Question: So I have a field that is supposed to have a black outline. Like this

Where the 237 is. But here's what I have
'''
.r{
height: 40px;
font-size: 30px;
width: 100px;
font-family: 'proxima_novalight';
outline: none;
background: none;
outline: 3px solid black;
}
'''
For some reason when I select the field it gets smaller. And on initial load, there's kind of like an outline around it. A grayish one. You could call it a shadow <URL> a demo. Ideas?
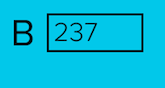
Answer: Use 'border' instead of 'outline' to remove the "shadow":
'''
.r{
height: 40px;
font-size: 30px;
width: 100px;
font-family: 'proxima_novalight';
outline: none;
background: none;
border: 3px solid black;
}
'''
<URL>